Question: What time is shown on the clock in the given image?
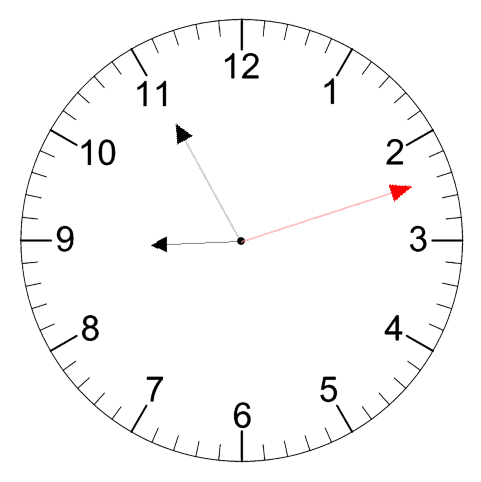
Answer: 08:55:12